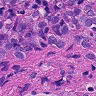
Metastatic tissue present: yes